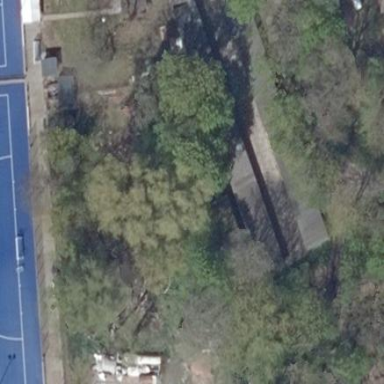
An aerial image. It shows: Group of garages.